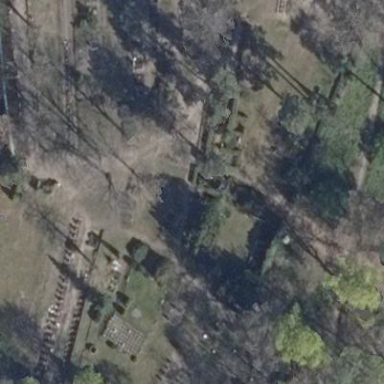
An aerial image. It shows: Cemetery.